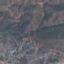
Label: HerbaceousVegetation